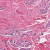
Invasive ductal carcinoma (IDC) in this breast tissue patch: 0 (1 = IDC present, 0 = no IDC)